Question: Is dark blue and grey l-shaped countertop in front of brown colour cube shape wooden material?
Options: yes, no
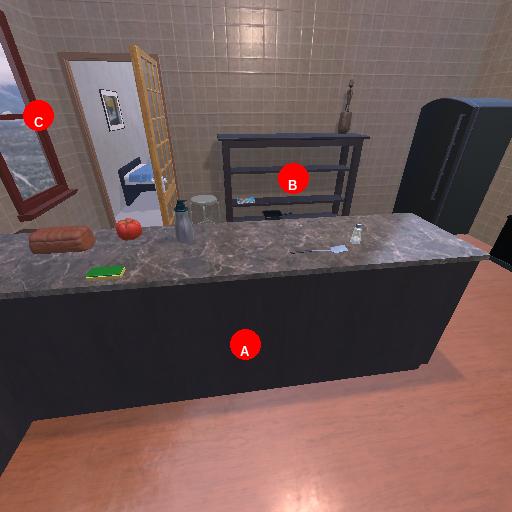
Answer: yes